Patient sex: M
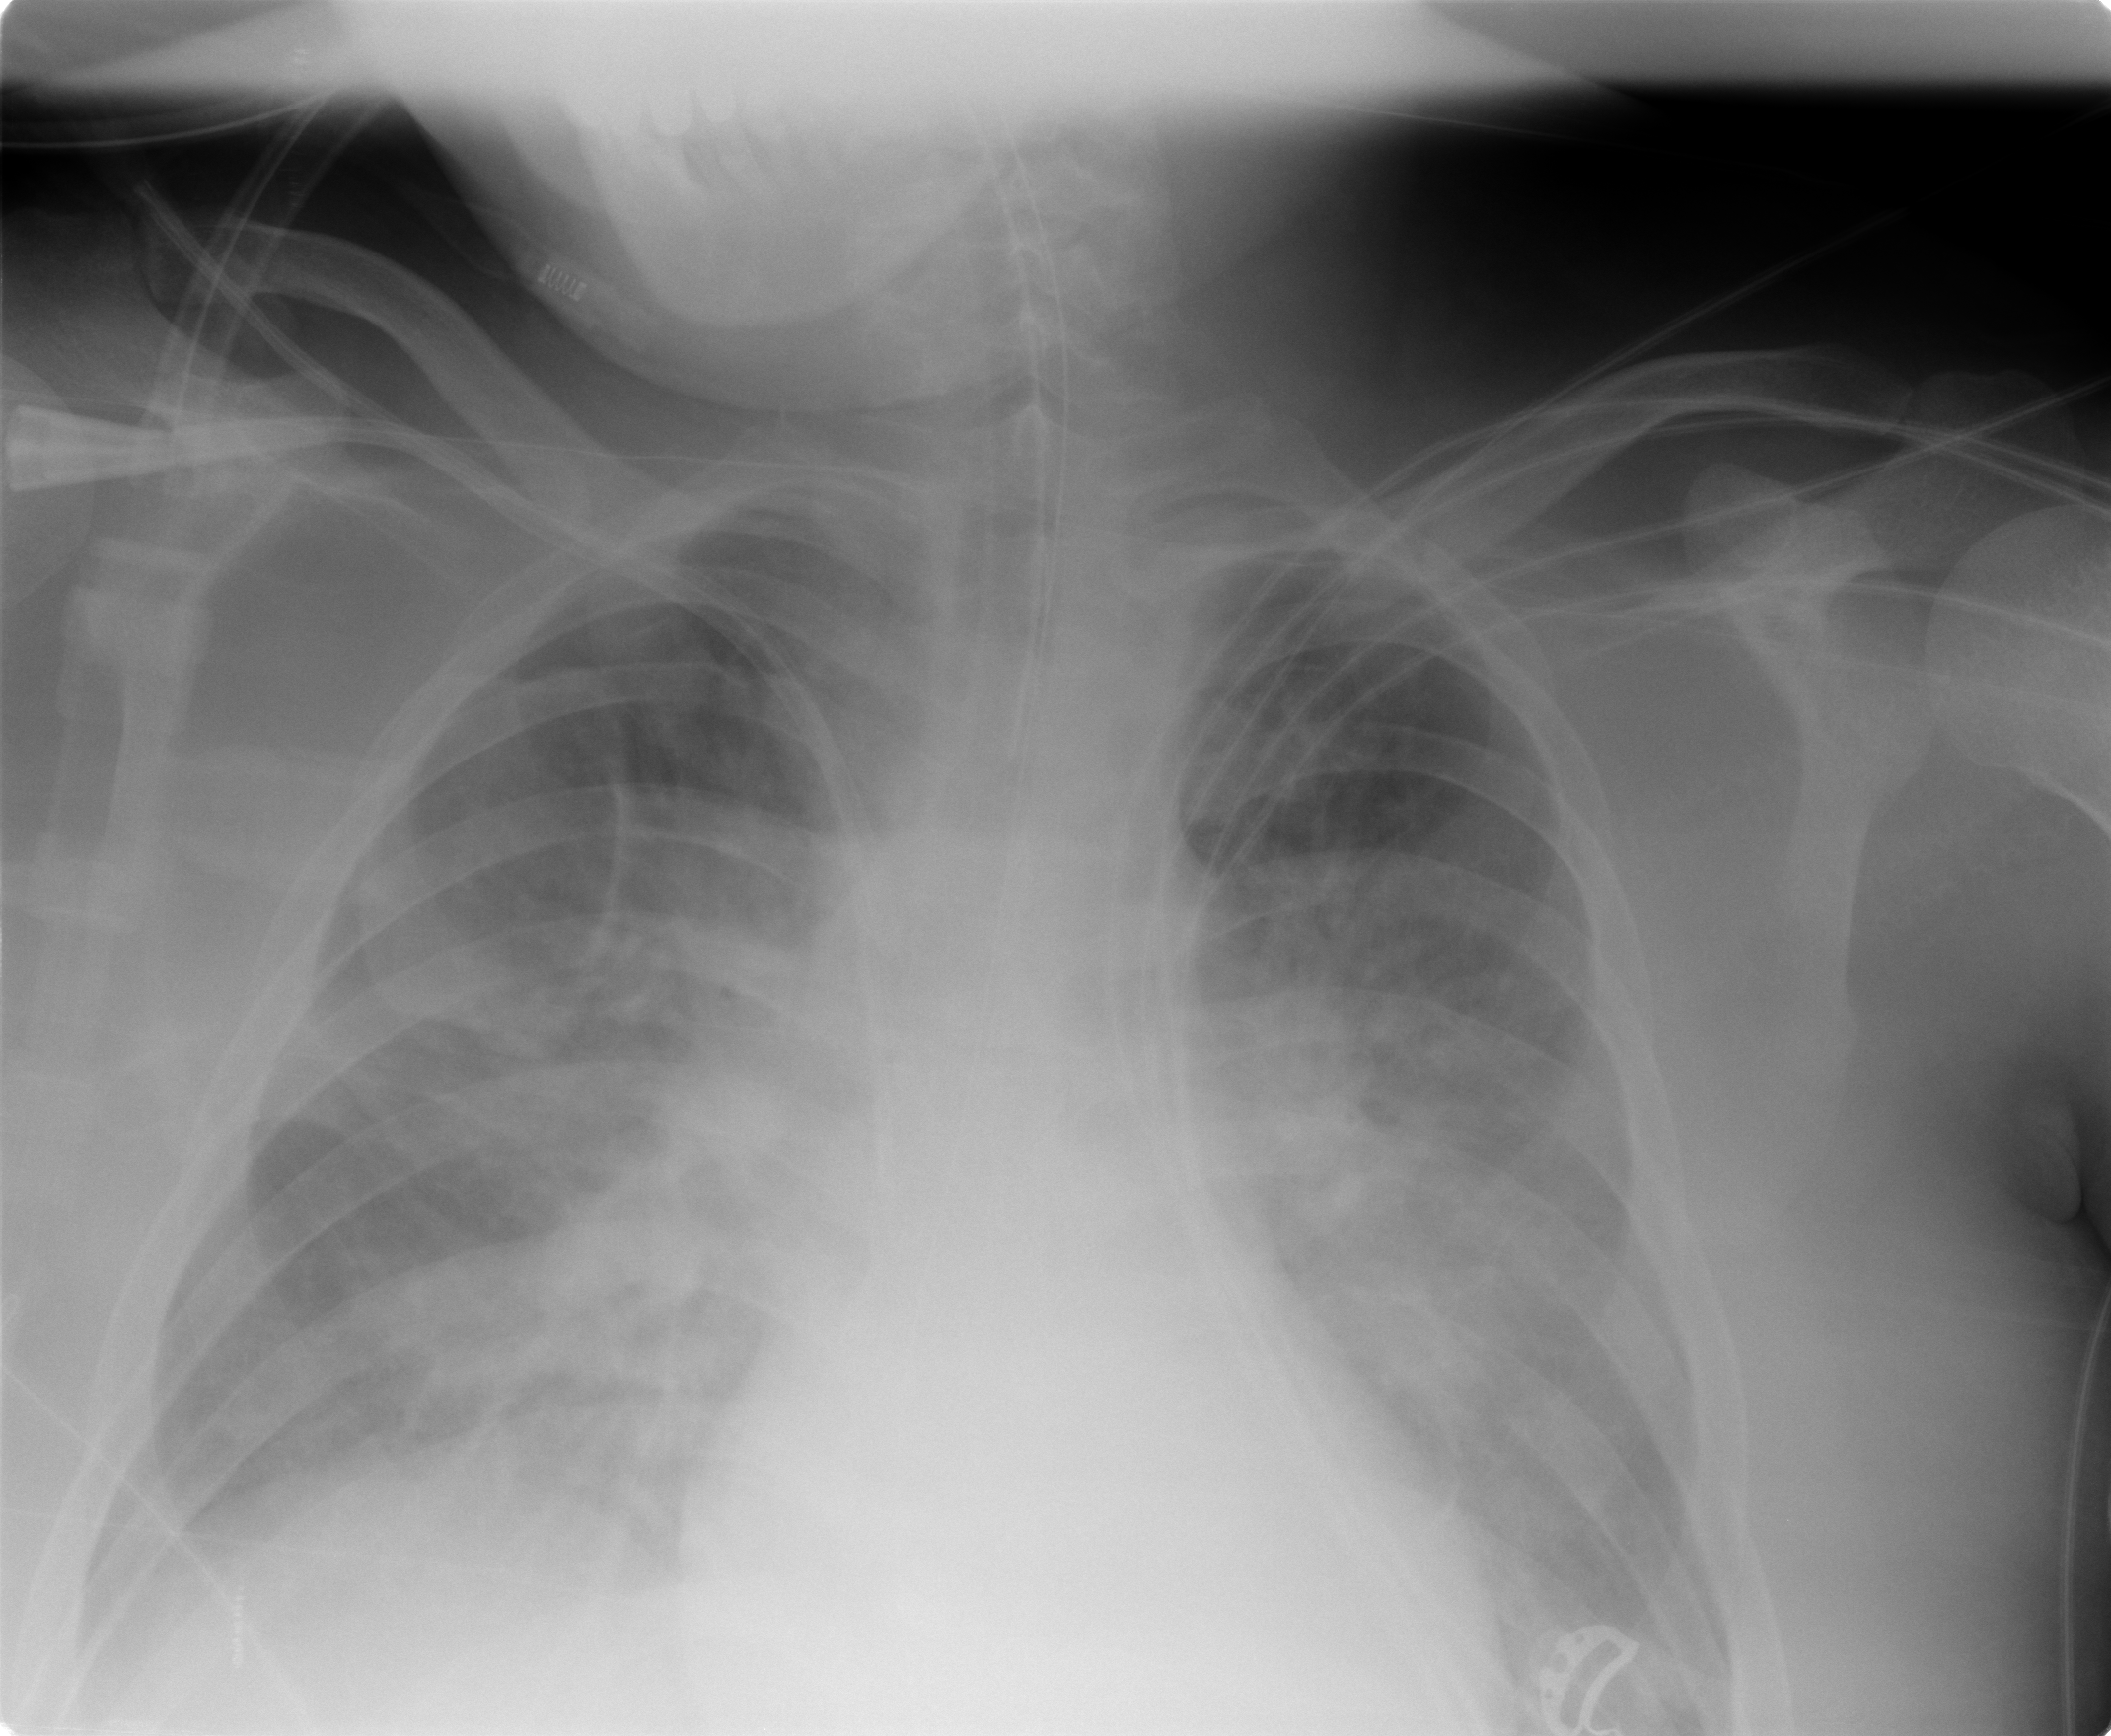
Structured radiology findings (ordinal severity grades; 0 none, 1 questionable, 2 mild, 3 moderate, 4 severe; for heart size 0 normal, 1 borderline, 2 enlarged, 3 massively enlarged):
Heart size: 0
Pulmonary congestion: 1
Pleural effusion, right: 0
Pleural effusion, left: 0
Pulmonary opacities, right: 2
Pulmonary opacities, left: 3
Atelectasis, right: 2
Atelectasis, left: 2